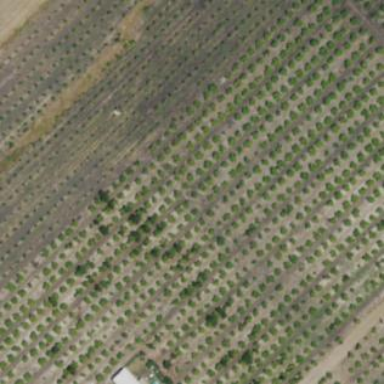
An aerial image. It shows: Orchard.